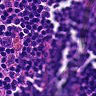
Metastatic tissue present: no